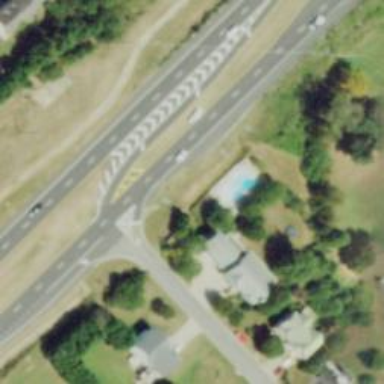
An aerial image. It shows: Primary link road with asphalt surface.